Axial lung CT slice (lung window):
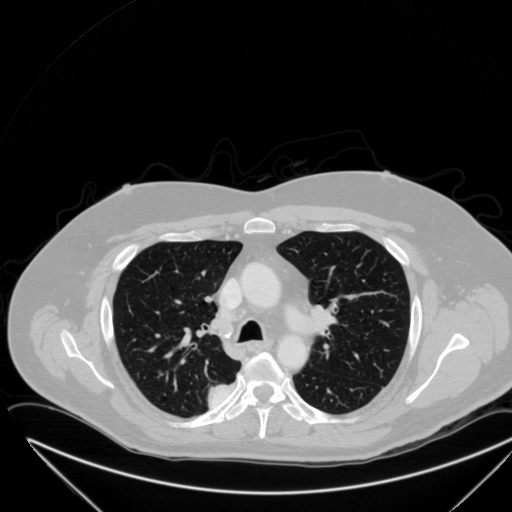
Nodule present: yes
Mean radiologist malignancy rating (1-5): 4